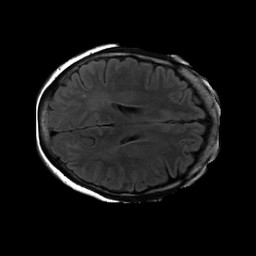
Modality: FLAIR
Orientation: axial
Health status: ill
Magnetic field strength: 3 T